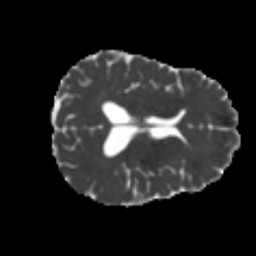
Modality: MD
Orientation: axial
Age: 26
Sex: male
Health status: healthy
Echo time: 0.074 s